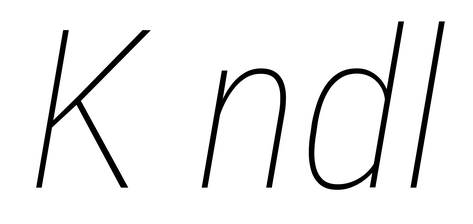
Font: Roboto-Italic_Condensed_Thin_Italic